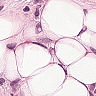
Metastatic tissue present: yes